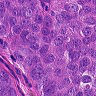
Metastatic tissue present: yes